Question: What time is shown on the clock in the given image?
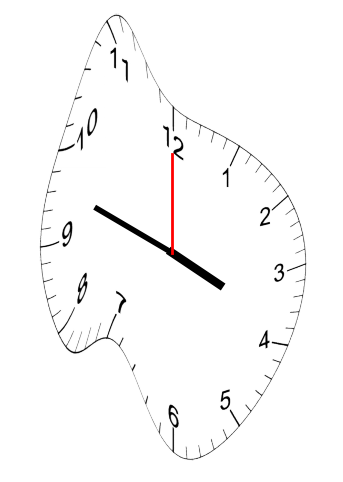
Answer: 03:48:00